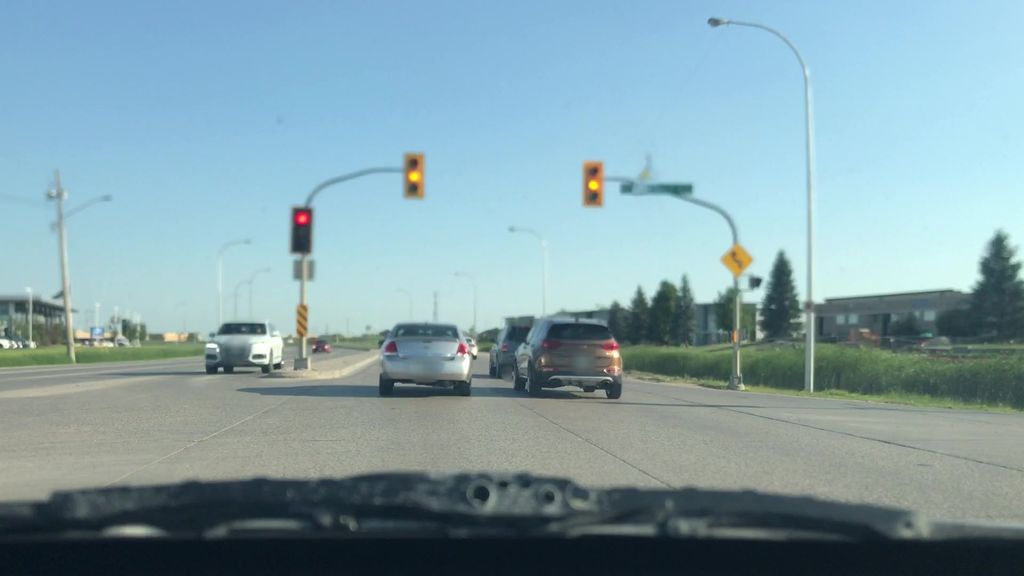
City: winnipeg